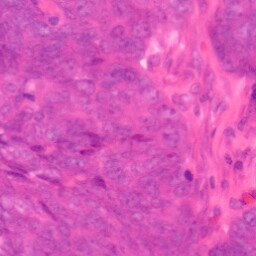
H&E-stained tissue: Colon